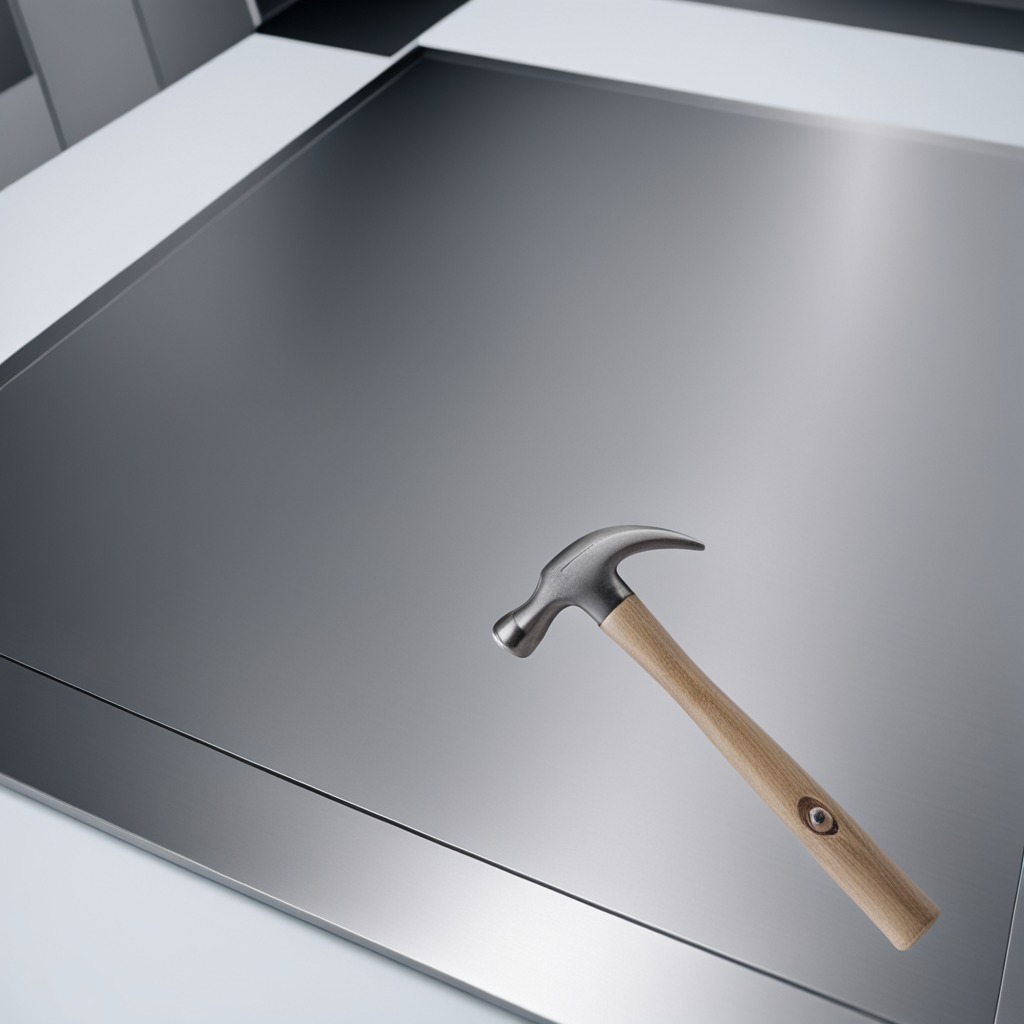
A hammer is lying on the stainless steel table in a high-end prototyping lab.